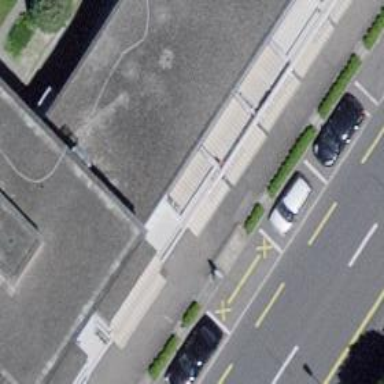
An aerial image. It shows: Footway with paving stones passing through tunnel.